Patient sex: F
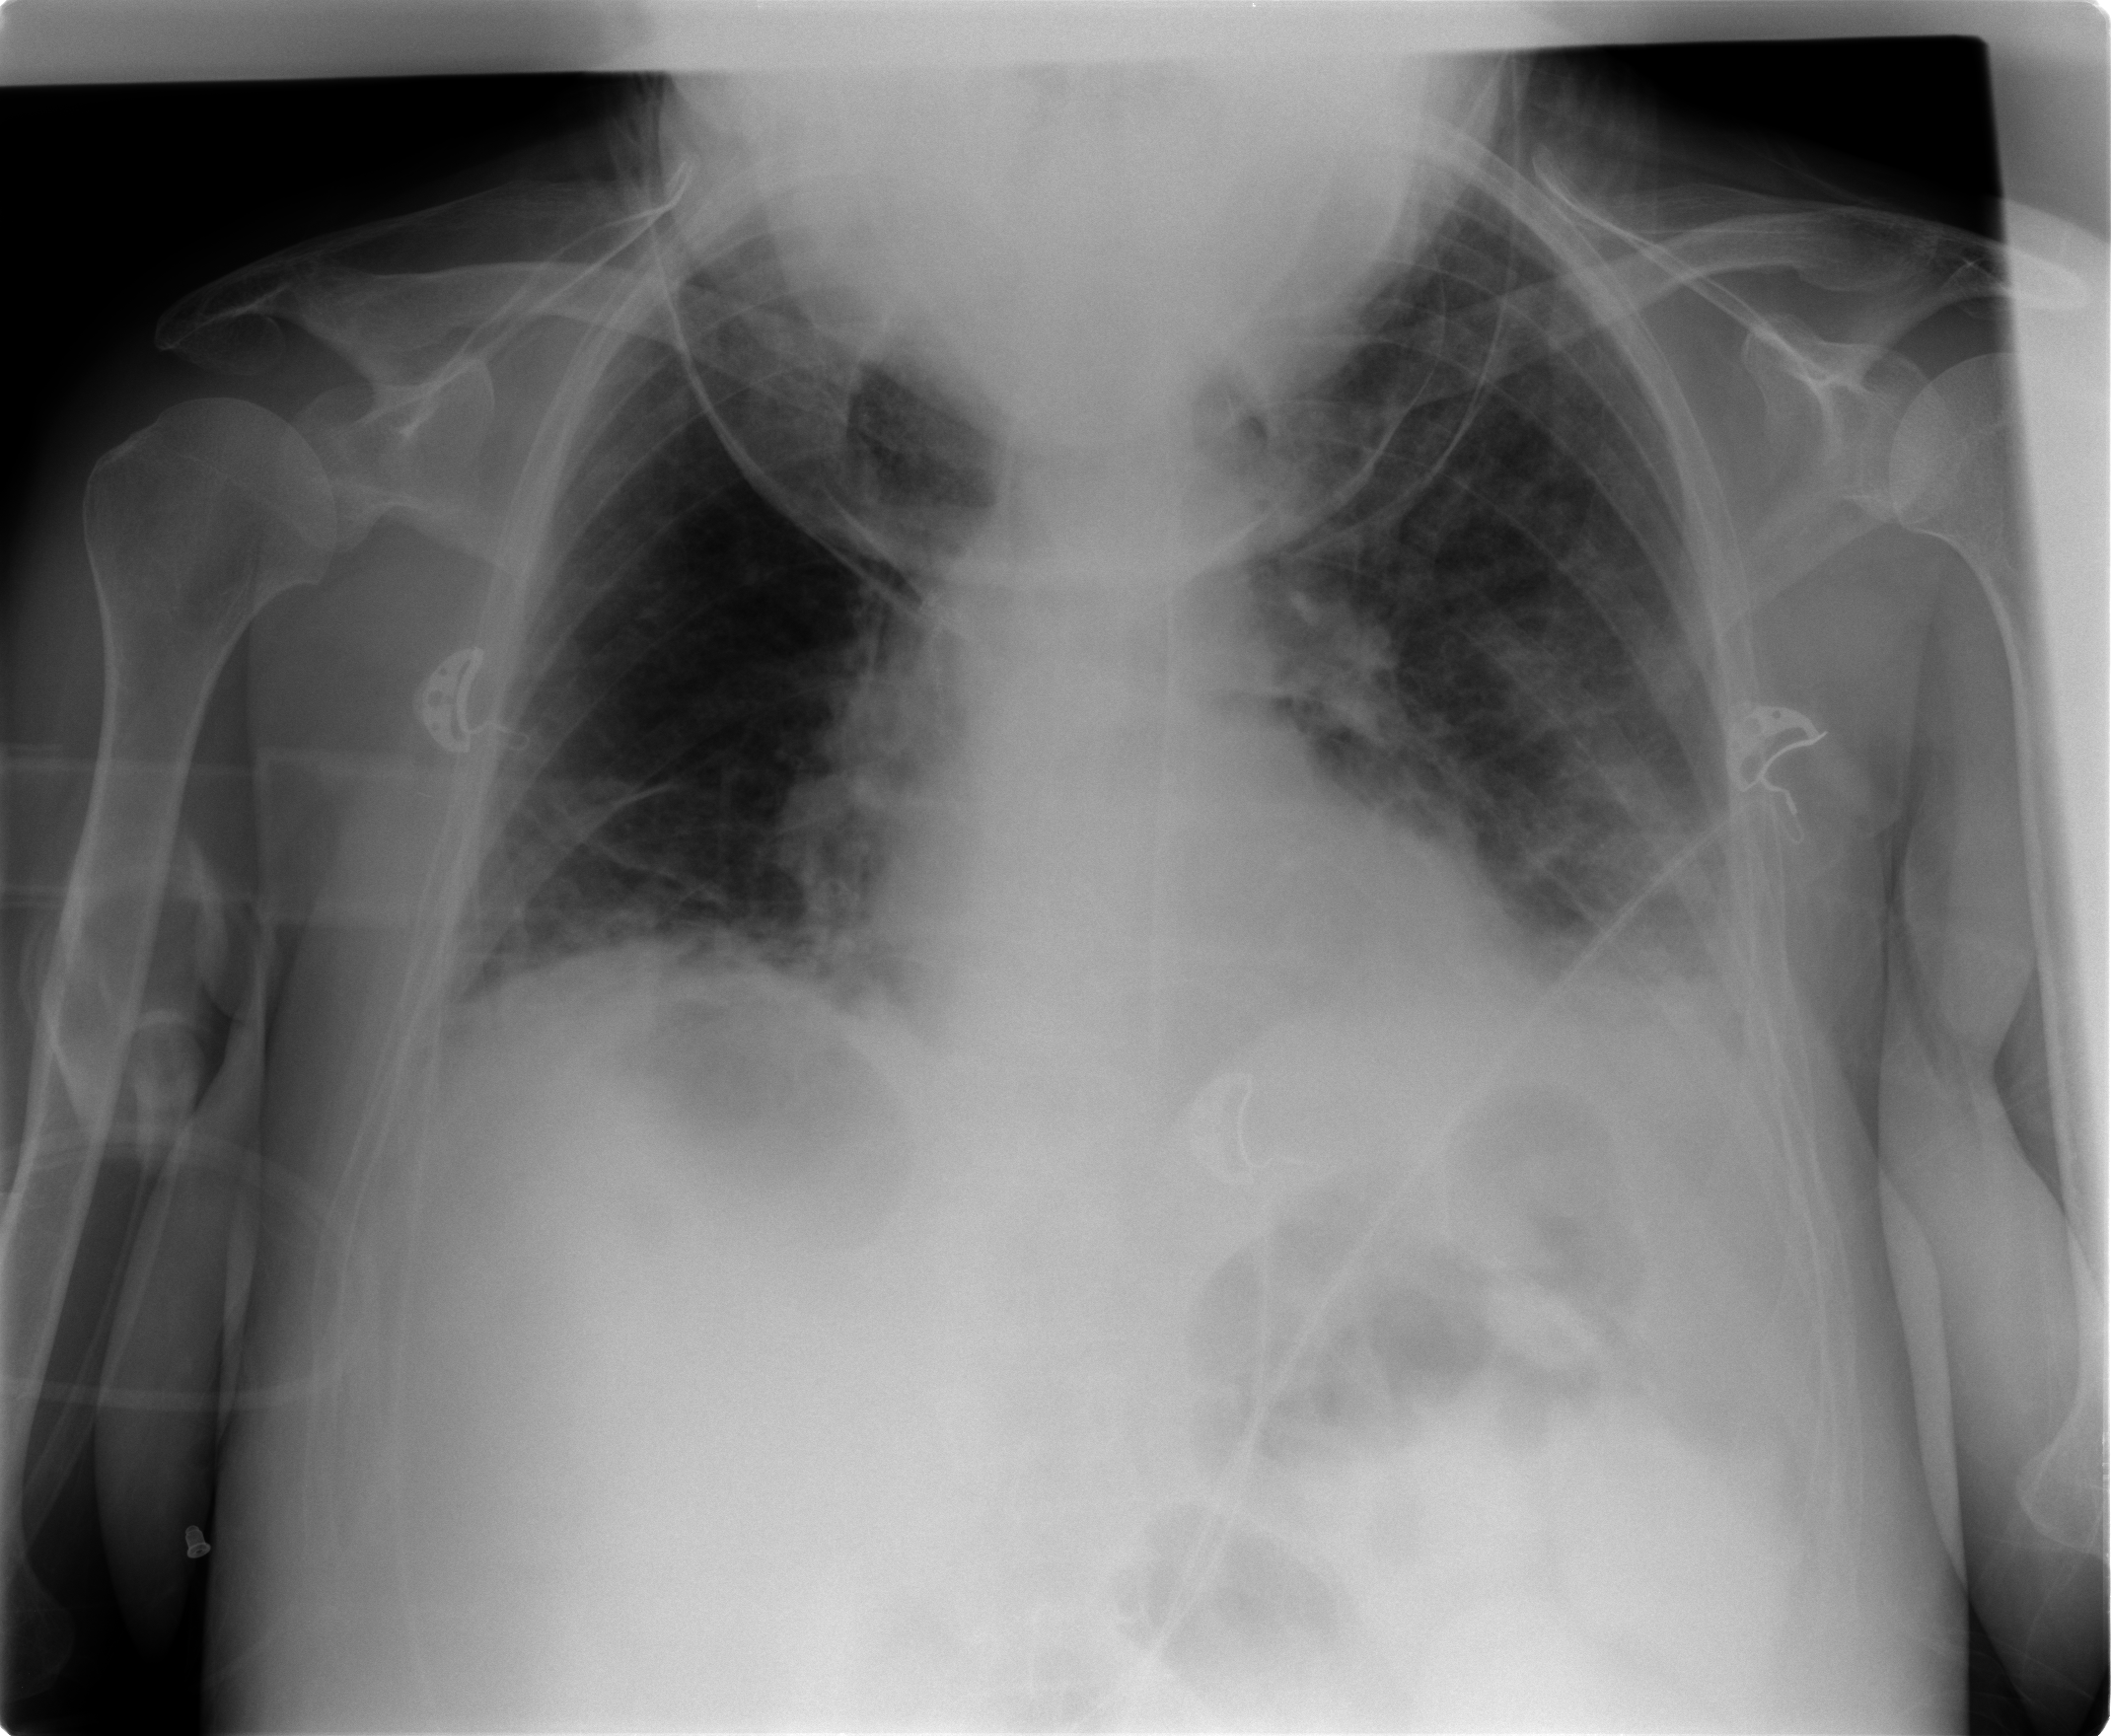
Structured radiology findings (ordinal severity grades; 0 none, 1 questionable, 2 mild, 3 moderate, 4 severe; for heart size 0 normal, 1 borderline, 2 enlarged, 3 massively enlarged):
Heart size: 0
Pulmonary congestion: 2
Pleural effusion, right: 0
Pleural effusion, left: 2
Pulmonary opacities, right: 0
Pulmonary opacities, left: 2
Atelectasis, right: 2
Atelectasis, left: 2